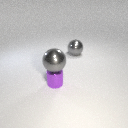
small purple metal cylinder to the left of large gray metal sphere